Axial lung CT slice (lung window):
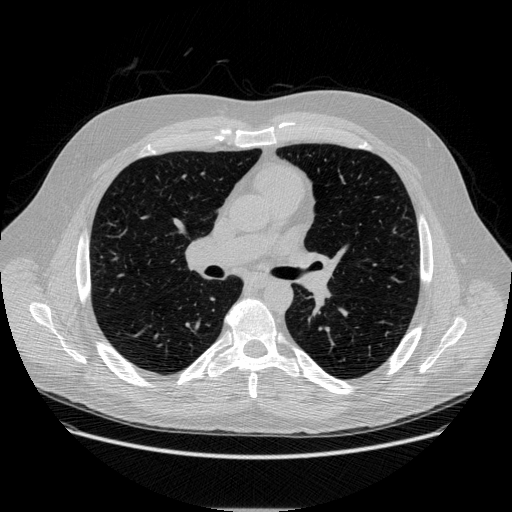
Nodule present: no